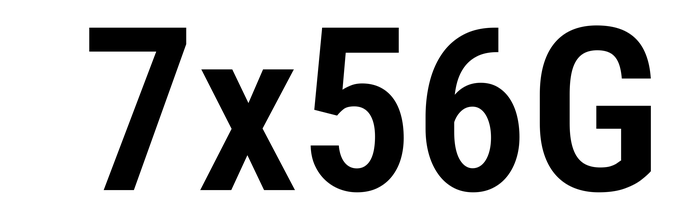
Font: Roboto_Condensed_SemiBold